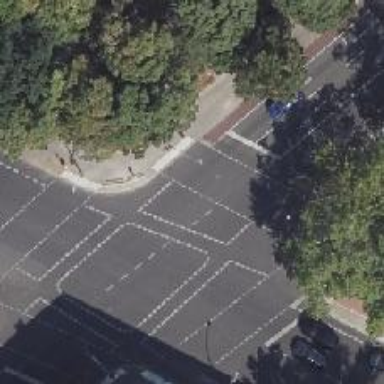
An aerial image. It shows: Tertiary road with asphalt surface and cycle track on the right.